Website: home-depot
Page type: account-selection
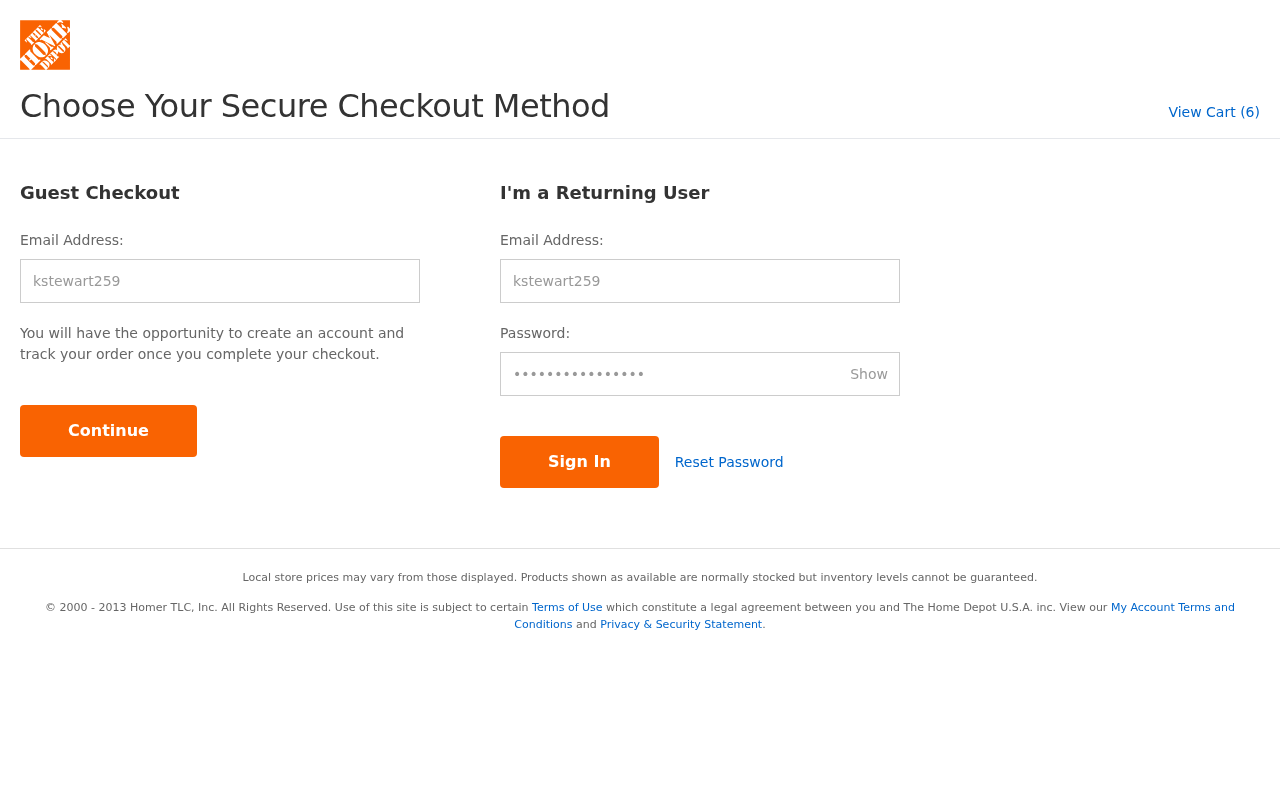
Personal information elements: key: PII_LOGIN_USERNAME
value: kstewart259
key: PII_LOGIN_USERNAME2
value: kstewart259
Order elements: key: ORDER_NUM_ITEMS
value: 6